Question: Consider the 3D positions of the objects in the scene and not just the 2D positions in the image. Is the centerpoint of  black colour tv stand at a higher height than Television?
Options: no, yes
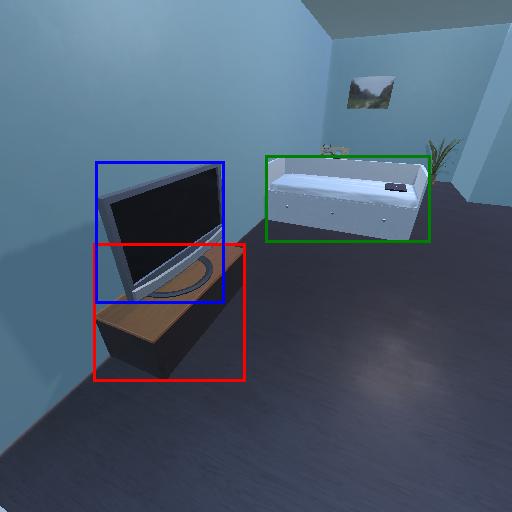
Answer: no